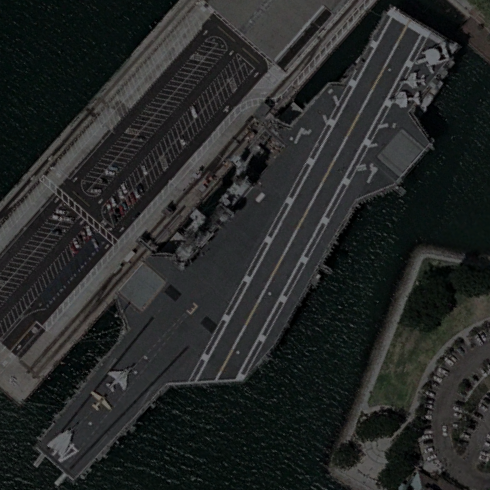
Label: aircraft_carrier